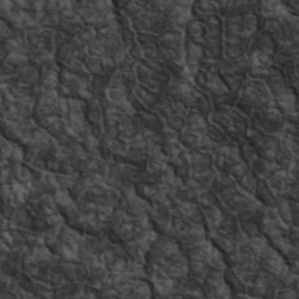
Label: non_frost